Question: I have a data frame that contains IDs, Dates, and observed returns. It can be likened to this:
'''
df <- data.frame(
ID = gl(3, 10, labels = c("A", "B", "C")),
Date = factor(rep(2006, 2015, 3)),
lr = runif(30, -0.01, 0.01))
'''

Now I want to use the following function to find the vectors of exponentially moving averages for each of the IDs and add them as a new column to my original dataframe:
'''
Emean<-function(x){
ema <- function(a,b) {lambda*a+(1-lambda)*b}
Reduce(ema, x, accumulate=T)
}
'''
So I want the resulting data frame to have columns ID, Date, lr, and mlr. The last column (mlr) will be calculated using above function; and (sorry for loose notation!) but this is the formula:
'''
mlr_t=lambda*mlr_t-1 + (1-lambda)*lr_t
'''
'_t' denotes the time.
Now as I said I want to apply my function to the rows grouped by IDs and add the result as a column to this data frame. The output of 'Reduce' cannot be added directly to that data frame and I have to manipulate it in several steps which is extremely time consuming in R.
I need a computationally efficient solution for doing what I said. In the actual data set I have +100K IDs and +250 dates for each ID.
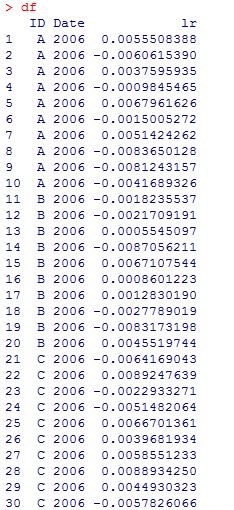
Answer: As
'''
mlr_0 = 0
mlr_1 = 0 + (1-lambda)*lr_1
mlr_2 = lambda * mlr_1 + (1-lambda)*lr_2
= lambda * (1-lambda) * lr_1 + (1-lambda)*lr_2
mlr_3 = lambda * mlr_2 + (1-lambda)*lr_3
= lambda^2 * (1-lambda) * lr_1 + lambda * (1-lambda) * lr_2 + (1-lambda)*lr_3
...
mlr_t = lambda^(t-1) * (1-lambda) * lr_1 + lambda^(t-2) * (1-lambda) * lr_2 + ...
= \Sum_{i=1}^{t} lambda^(t-i) * (1-lambda)*lr_i
'''
you can do something like this (using 'data.table')
'''
setDT(df)
lambda <- 0.5
# This calculates the lambda^(t-i)
l <- function(i, lambda){ lambda^(i-seq_len(i)) }
# This calculates multiplies element wise and sums up the mlr_3
my_fun <- function(x, lr, lambda){
sum((1-lambda) * c(0,lr)[1:x] * l(x, lambda))}
# Apply both function to the vector
df[, vapply(seq_len(.N), my_fun, numeric(1), lr, lambda) ,by = ID]
'''
Results in (with 'set.seed(42)')
'''
ID V1
1: A <PHONE>
2: A <PHONE>
3: A <PHONE>
4: A <PHONE>
5: A <PHONE>
6: A <PHONE>
7: A <PHONE>
8: A <PHONE>
9: A <PHONE>
10: A <PHONE>
11: B <PHONE>
12: B <PHONE>
...
'''